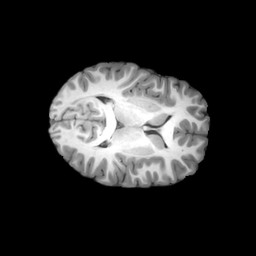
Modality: T1w
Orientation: axial